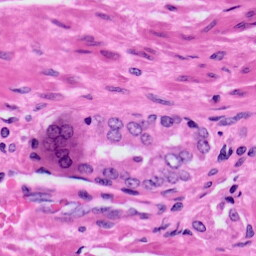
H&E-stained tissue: Prostate